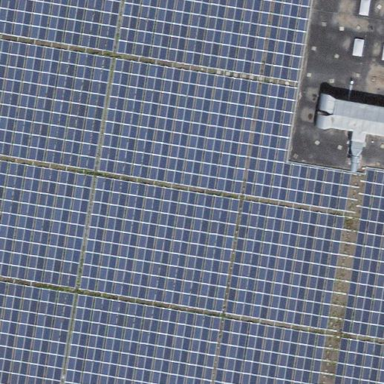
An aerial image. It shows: Solar power generator.